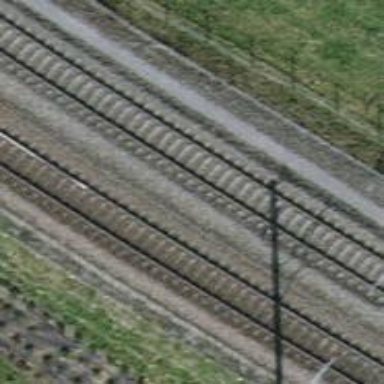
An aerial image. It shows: Single railway track with electrified contact line.